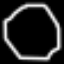
Label: octagon